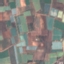
Land use / land cover class: PermanentCrop